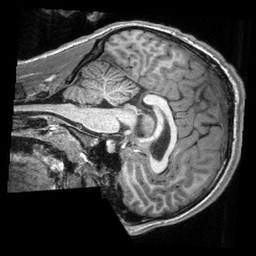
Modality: T1w
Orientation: sagittal
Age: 20
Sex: male
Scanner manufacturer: siemens
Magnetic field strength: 3 T
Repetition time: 2.3 s
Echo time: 0.00308 s